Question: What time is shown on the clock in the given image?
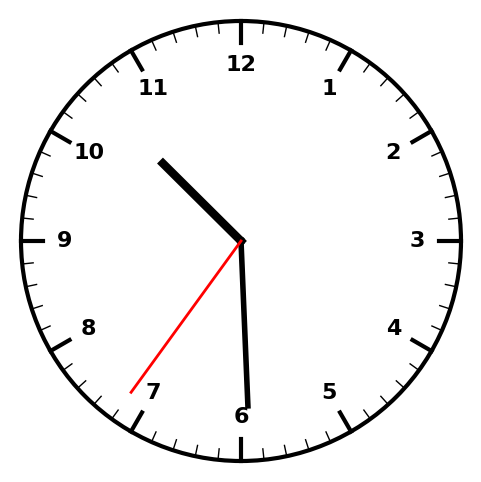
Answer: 10:29:36